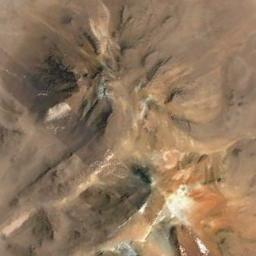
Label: mountain